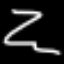
Label: squiggle